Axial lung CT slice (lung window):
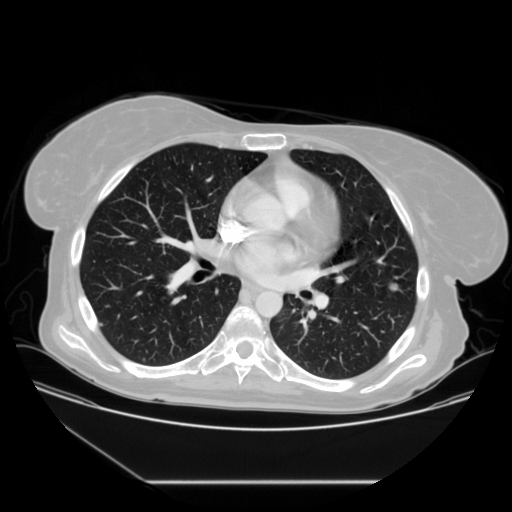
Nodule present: yes
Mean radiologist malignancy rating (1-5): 3